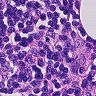
Metastatic tissue present: no